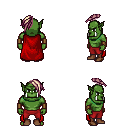
a pixel art fantasy rpg character, male body template, orc, green skin, red cape, red pants, white blonde long mohawk hairstyle, leather bracers, brown shoes, four views (front, back, left, right), 2x2 character sprite sheet, small pixel art, hard edges, no anti-aliasing